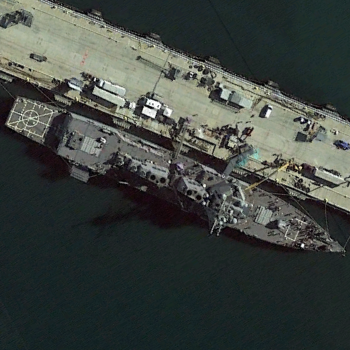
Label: destroyer